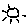
Label: sun